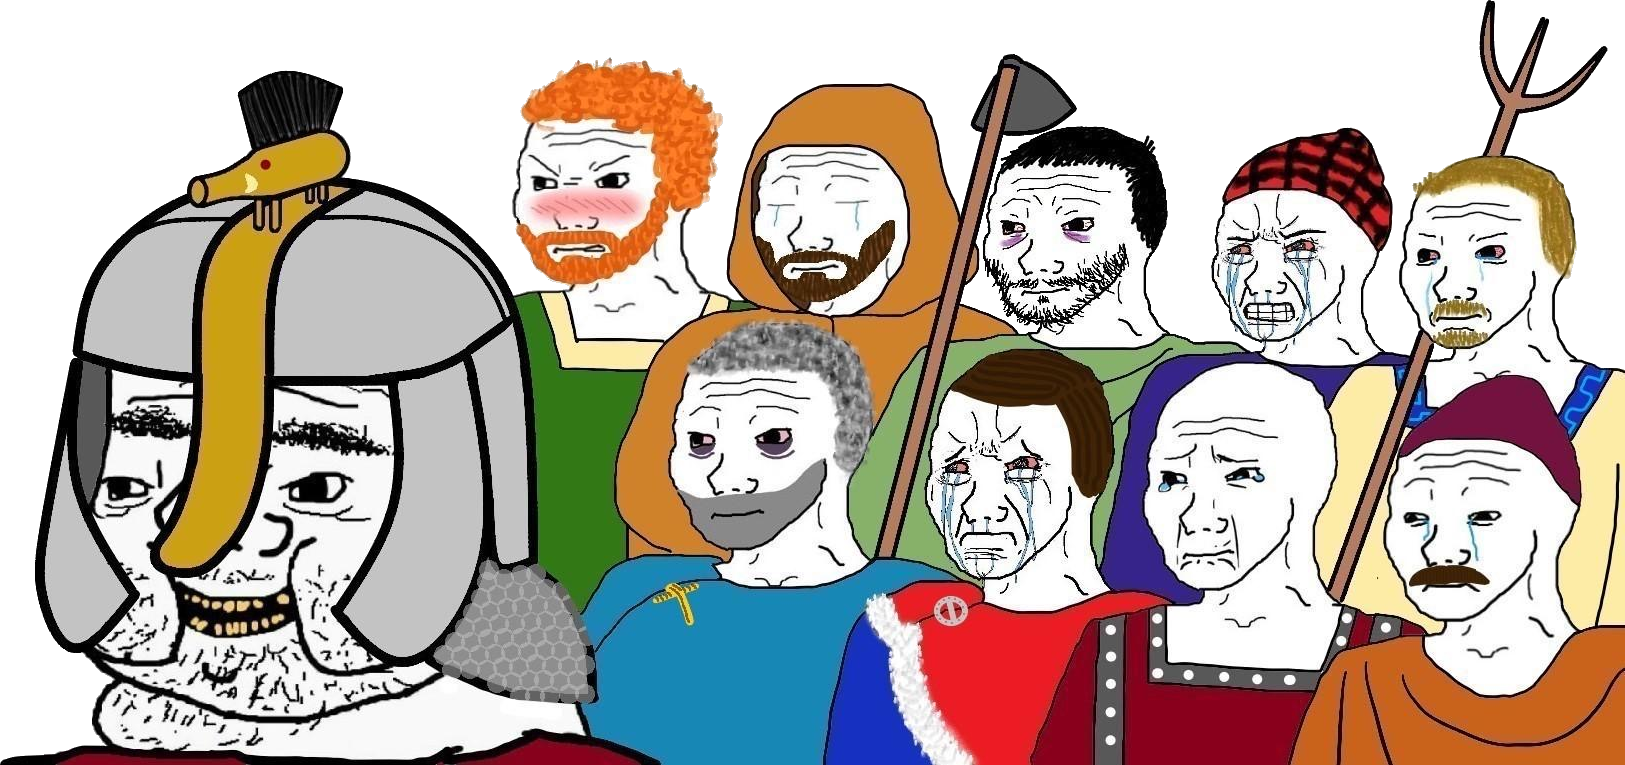
Label: 5_Doomer